Question: It's my first time using Visual Studio 2012. I opened a project that was created on a different computer and now I'm receiving errors:

When trying to add these references most of them didn't exist.
Thanks
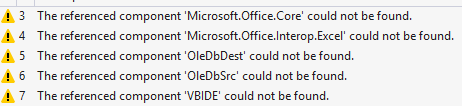
Answer: These errors are as they state: they are not installed, referenced or missing from the project. To resolve this you need to make sure you even have these .dll on your system, if you do then you need to reference them in your project.
1. Right click on your project and then click on "Properties". Then navigate to "References", inside there you should see the references needed for the project. You may have these in there, but the path may be empty. If they are you need to "Remove" them and navigate to the required path to add the correct .dll you are missing.
On another note, I believe the VBIDE error is part of the Microsoft Word Object Library for interacting with Word.
Good Luck!